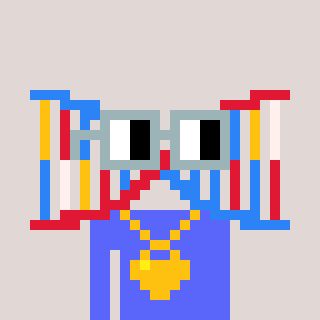
a pixel art character with square dark gray glasses, a dna-shaped head and a purple-colored body on a warm background